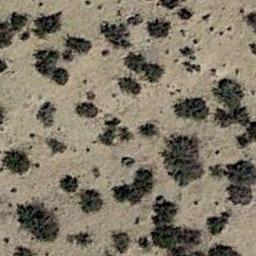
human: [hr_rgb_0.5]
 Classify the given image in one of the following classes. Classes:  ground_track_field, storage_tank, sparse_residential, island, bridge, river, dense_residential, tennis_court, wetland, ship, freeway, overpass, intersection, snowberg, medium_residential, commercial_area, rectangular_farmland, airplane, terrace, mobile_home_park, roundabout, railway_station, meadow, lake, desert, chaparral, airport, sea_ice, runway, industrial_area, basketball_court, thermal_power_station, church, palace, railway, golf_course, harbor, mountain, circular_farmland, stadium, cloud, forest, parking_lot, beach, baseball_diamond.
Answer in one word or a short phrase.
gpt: chaparral